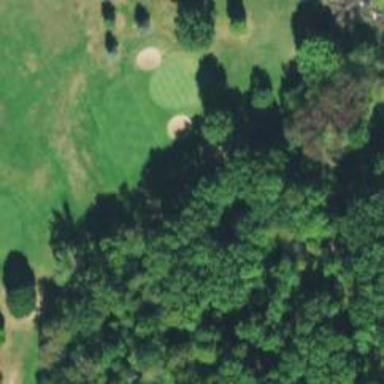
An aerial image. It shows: Scenic golf fairway.